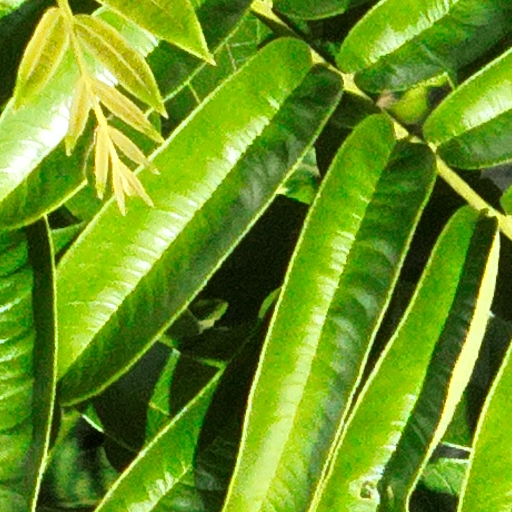
Species: Zanthoxylum ekmanii
GBIF accepted scientific name: Zanthoxylum ekmanii
Crown area (m\u00b2): 87.504